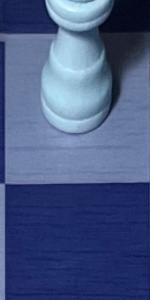
Label: Empty